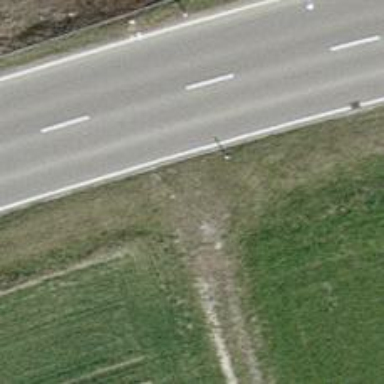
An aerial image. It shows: Grassy track road with grade 4 track type.